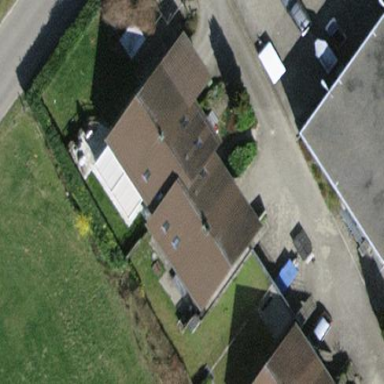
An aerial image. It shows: Building with tiled roof.